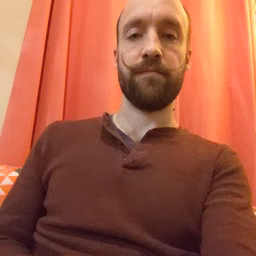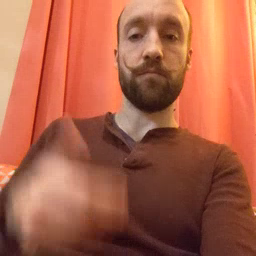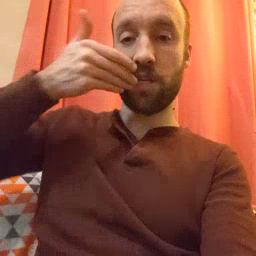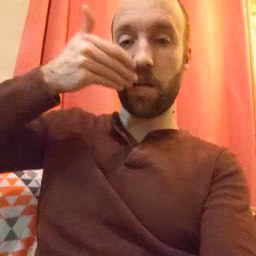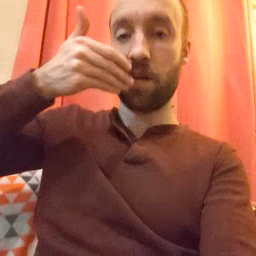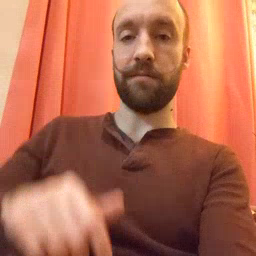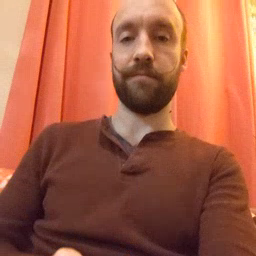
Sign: pizza